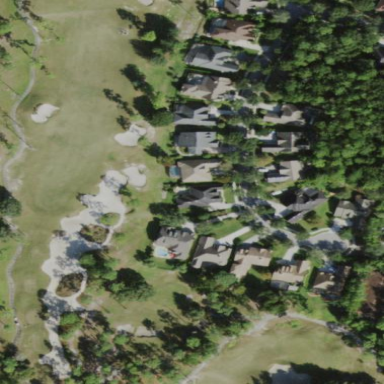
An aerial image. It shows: View of golf hole.